Question: I have a problem and can't find information.
I run my web-app from jsp-page which find on folder in "web". And try to go to servlet
Smth like this
'''
<form action="MyServlet" method="post">
<input type="submit" name="command" />
</form>
'''
In web.xml next
'''
<servlet>
<servlet-name>MyServlet</servlet-name>
<servlet-class>mypackage.MyServlet</servlet-class>
</servlet>
<servlet-mapping>
<servlet-name>MyServlet</servlet-name>
<url-pattern>/MyServlet</url-pattern>
</servlet-mapping>
'''
I thought that this should work but when I run my app I see next url for button

But my goal is get url localhost:8080/TomcatApp/MyServlet
I try to do it using GlassFish and Apache Tomcat 7. I don't know. Can you help me?
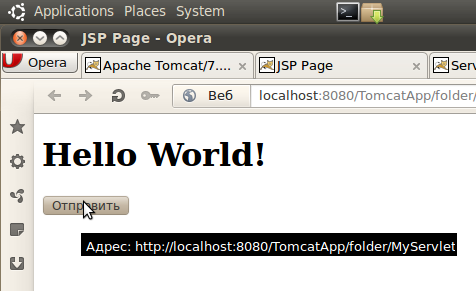
Answer: The form's action is relative to the current page's path. So if your JSP is at '/TomcatApp/folder/some-page.jsp', just setting the action to 'MyServlet' is the same as '/TomcatApp/folder/MyServlet' because it automatically uses the current path as a base. To get just '/TomcatApp/MyServlet', you need to set your form's action to either '../MyServlet' or '${request.contextPath}/MyServlet'.